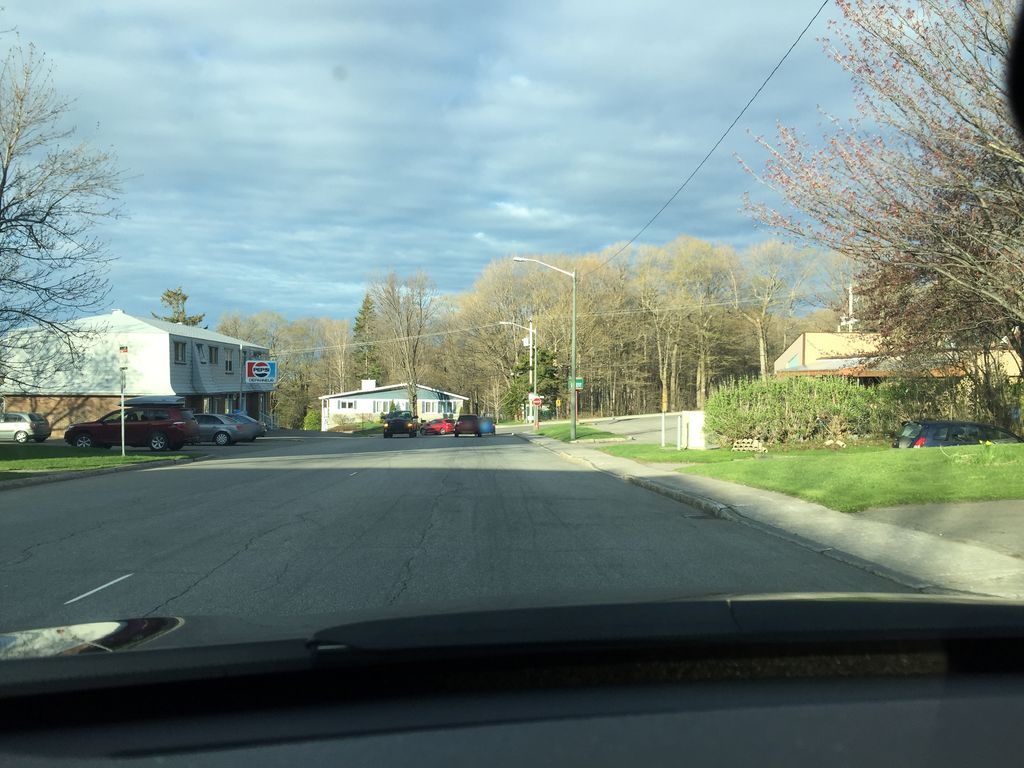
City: quebec_city